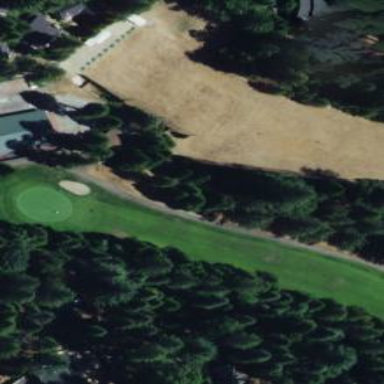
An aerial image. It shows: Grassy area designated as golf fairway.